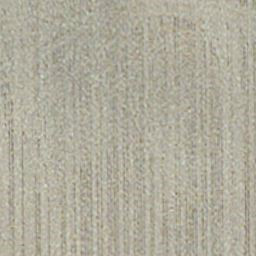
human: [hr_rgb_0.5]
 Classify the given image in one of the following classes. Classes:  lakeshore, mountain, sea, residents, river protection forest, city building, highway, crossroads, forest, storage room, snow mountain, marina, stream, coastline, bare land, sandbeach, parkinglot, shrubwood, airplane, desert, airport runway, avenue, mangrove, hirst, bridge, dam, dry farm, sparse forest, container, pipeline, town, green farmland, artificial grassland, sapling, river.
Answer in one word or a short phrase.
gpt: dry farm